Field crop: maize
Growth stage: 2
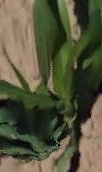
Species: maize